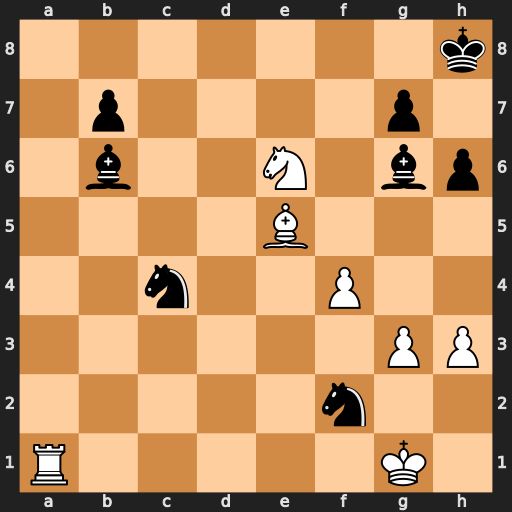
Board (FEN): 7k/1p4p1/1b2N1bp/4B3/2n2P2/6PP/5n2/R5K1
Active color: w
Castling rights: -
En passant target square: -
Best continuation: Ra8+ Kh7 Nf8+ Kg8 Nxg6+